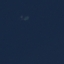
Land use / land cover class: SeaLake